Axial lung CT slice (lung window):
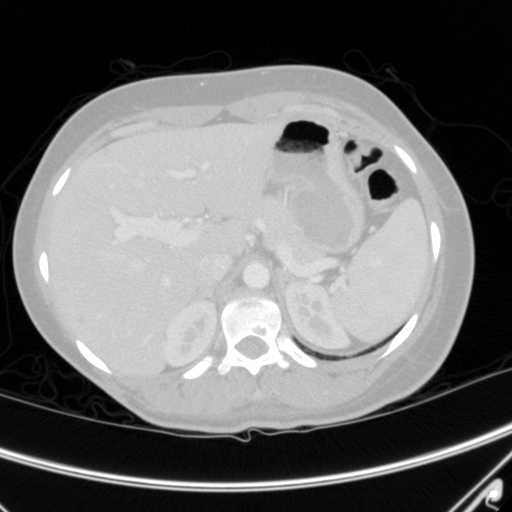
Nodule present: no